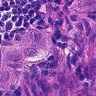
Metastatic tissue present: yes